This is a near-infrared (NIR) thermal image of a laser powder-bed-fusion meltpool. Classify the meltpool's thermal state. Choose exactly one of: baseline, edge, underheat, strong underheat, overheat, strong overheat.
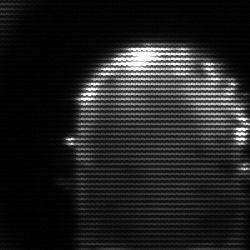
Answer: baseline